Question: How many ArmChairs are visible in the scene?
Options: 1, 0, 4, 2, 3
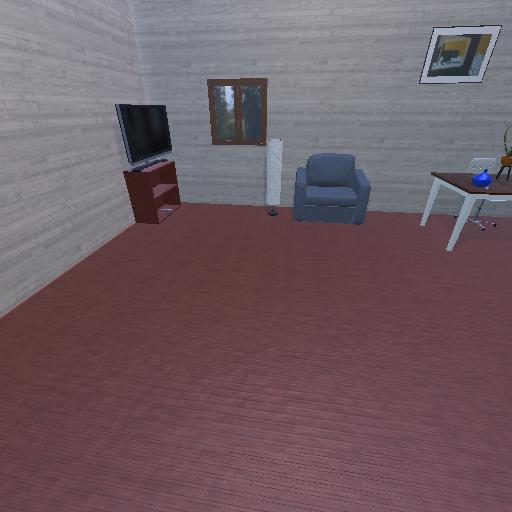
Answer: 1